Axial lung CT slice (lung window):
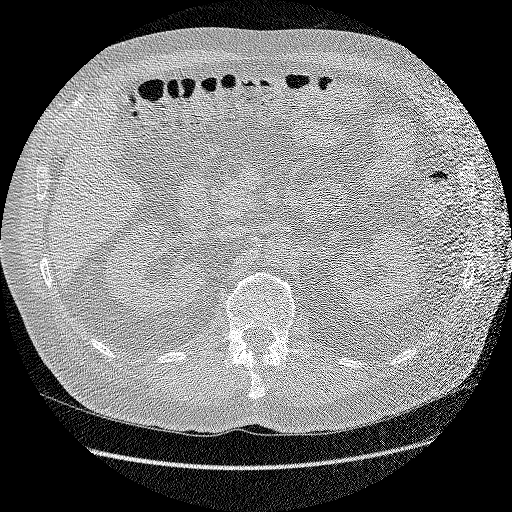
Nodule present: no